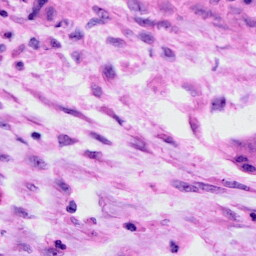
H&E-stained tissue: Cervix